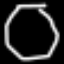
Label: octagon